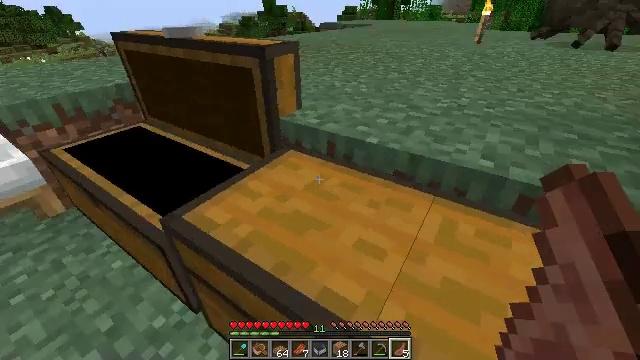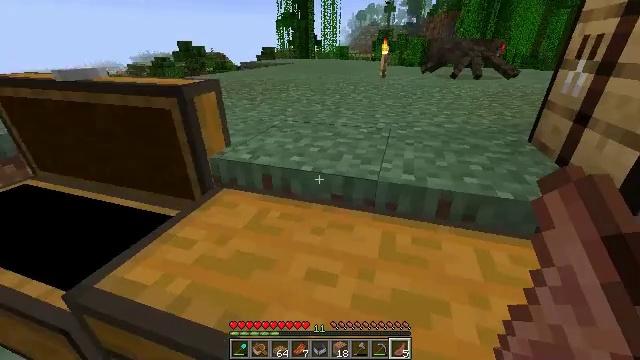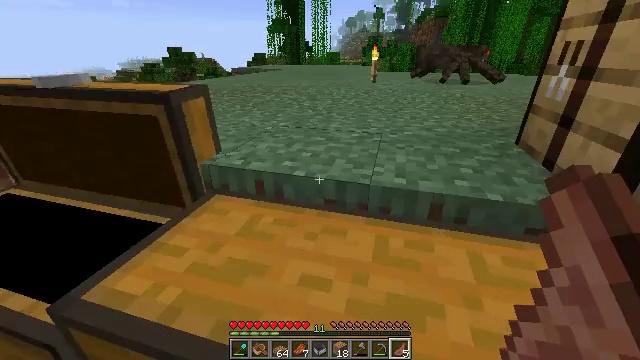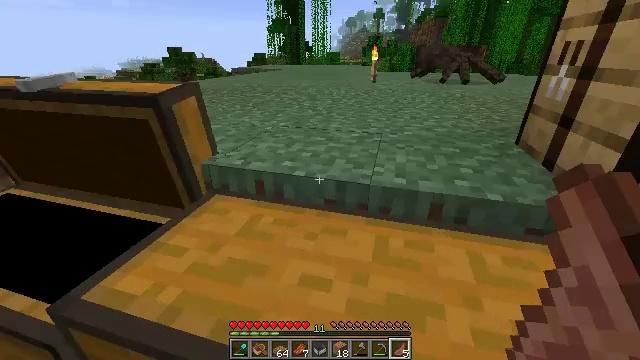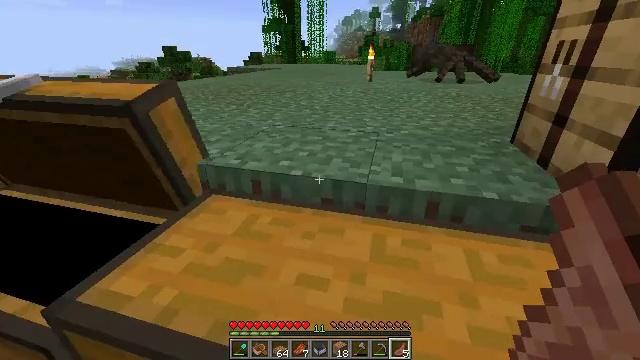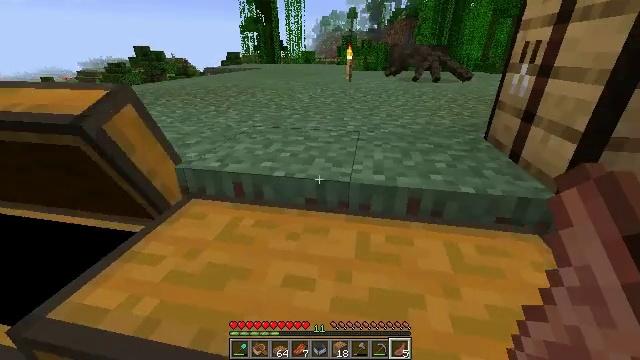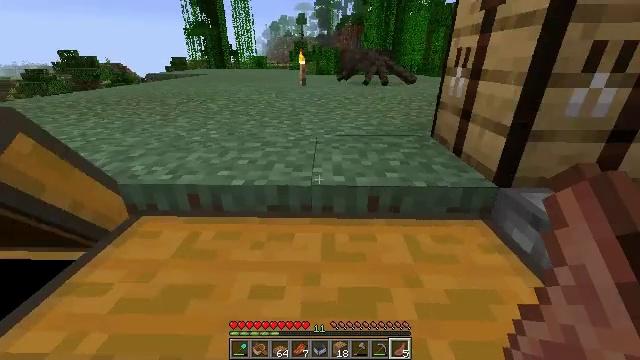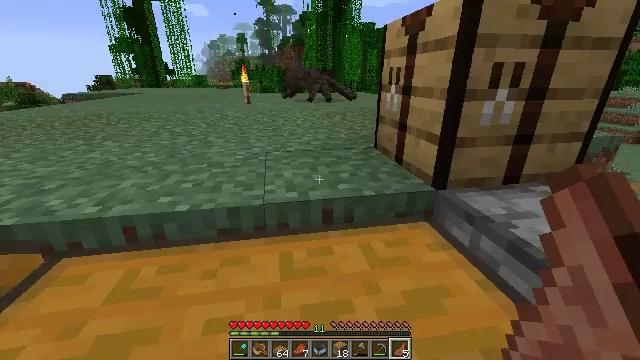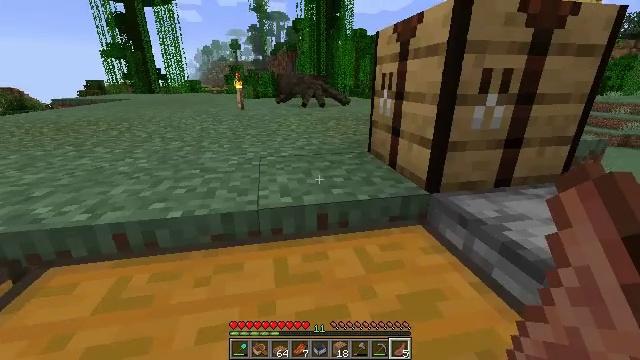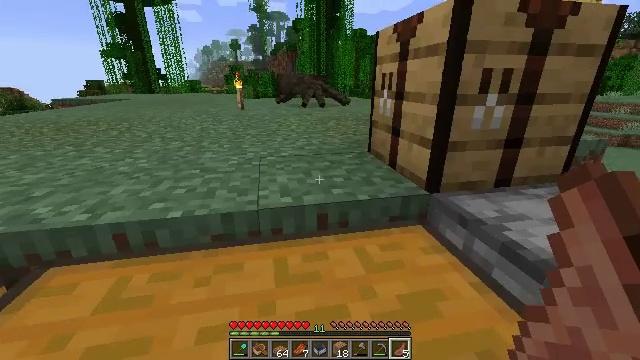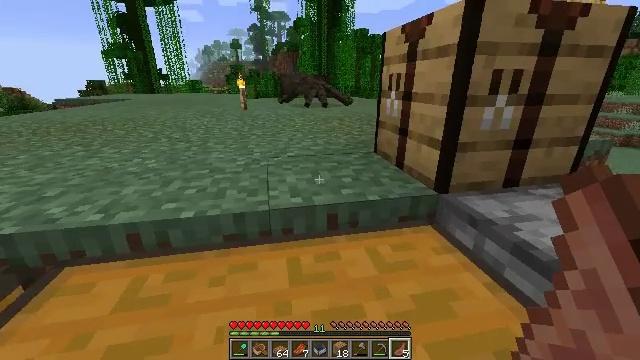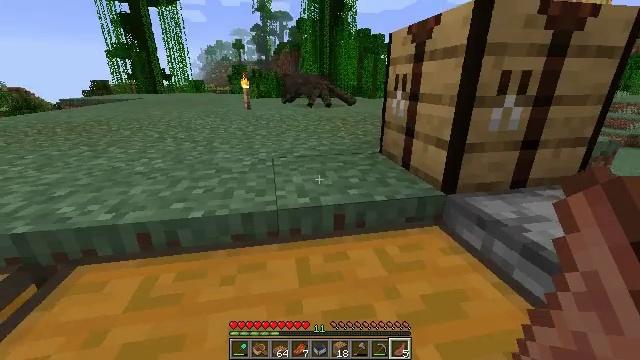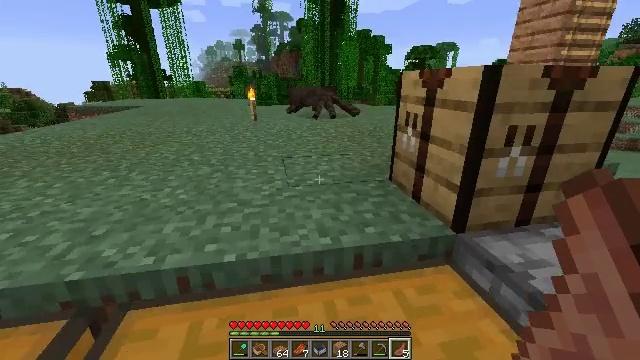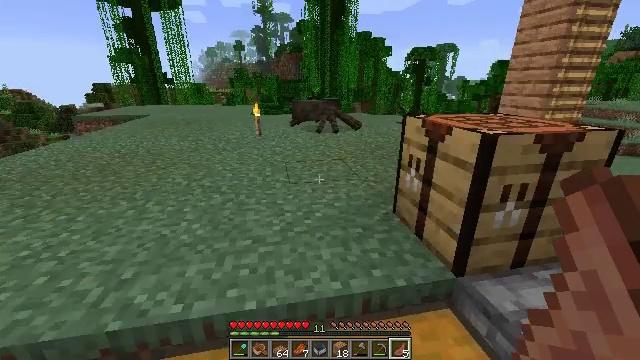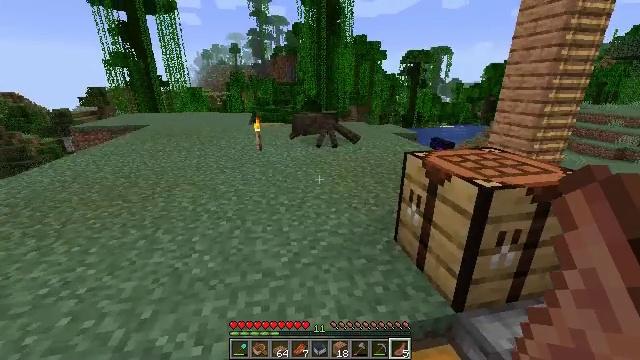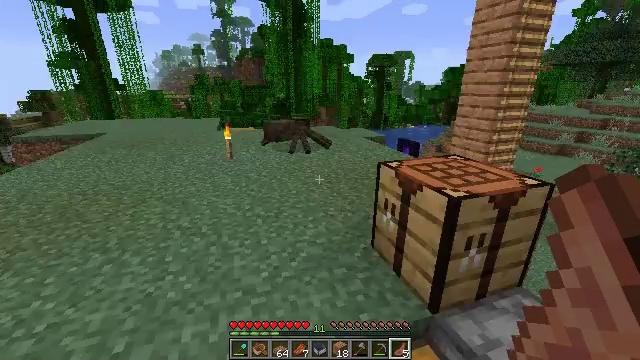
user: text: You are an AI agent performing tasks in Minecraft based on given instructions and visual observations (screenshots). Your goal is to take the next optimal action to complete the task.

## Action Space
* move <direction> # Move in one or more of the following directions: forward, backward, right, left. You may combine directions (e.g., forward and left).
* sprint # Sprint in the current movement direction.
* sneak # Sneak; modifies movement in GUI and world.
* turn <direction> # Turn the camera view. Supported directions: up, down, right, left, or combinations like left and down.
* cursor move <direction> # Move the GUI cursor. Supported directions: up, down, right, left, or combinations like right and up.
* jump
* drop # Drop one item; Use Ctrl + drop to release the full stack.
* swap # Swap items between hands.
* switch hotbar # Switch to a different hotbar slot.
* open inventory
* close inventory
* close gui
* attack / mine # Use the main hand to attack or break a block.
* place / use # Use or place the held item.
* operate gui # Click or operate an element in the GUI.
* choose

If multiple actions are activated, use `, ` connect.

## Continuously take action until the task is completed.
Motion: motion action
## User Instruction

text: Combine jungle wood materials to craft a jungle fence gate.
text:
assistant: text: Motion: turn right and up
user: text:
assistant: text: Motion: turn right and up
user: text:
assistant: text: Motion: no_op
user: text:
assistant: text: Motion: no_op
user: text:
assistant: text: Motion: turn right
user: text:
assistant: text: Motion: turn right
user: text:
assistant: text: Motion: turn right and up
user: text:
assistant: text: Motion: turn right and up
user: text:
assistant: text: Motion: no_op
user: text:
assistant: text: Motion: move forward and move left
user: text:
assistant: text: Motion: move forward and move left
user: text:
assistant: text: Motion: move forward and move left, jump
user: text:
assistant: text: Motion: move forward and move left, jump
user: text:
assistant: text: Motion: move forward and move left, jump
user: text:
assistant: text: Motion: move forward and move left, turn right, jump
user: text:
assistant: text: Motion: move left, turn right, jump
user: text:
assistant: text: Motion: turn right
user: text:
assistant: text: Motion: turn right and up
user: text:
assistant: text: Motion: no_op
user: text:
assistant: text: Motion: no_op
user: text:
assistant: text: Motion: no_op
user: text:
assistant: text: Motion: no_op
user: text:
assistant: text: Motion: no_op
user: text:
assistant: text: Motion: use / place
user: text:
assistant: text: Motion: use / place
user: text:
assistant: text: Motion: use / place
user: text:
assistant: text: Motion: use / place
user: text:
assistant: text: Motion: no_op
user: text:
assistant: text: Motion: open gui
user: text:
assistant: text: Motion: no_op